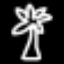
Label: palm tree